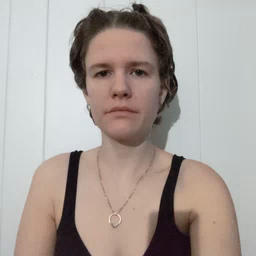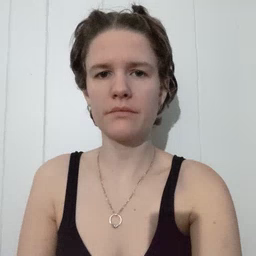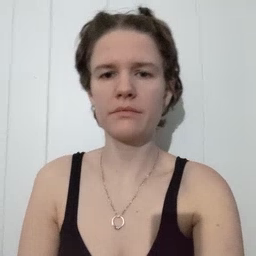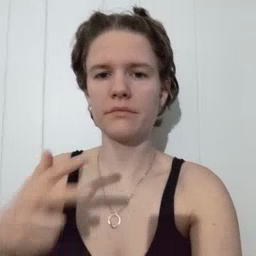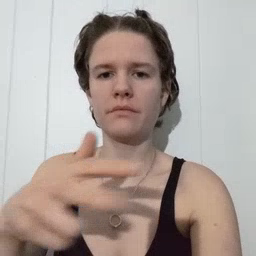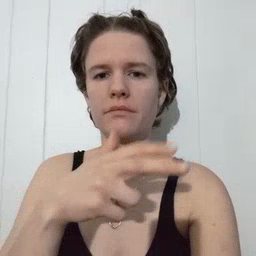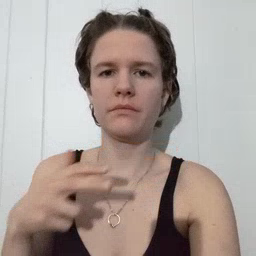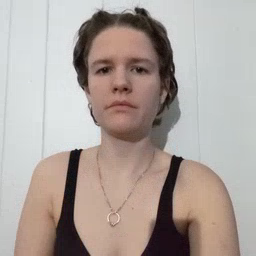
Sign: helicopter